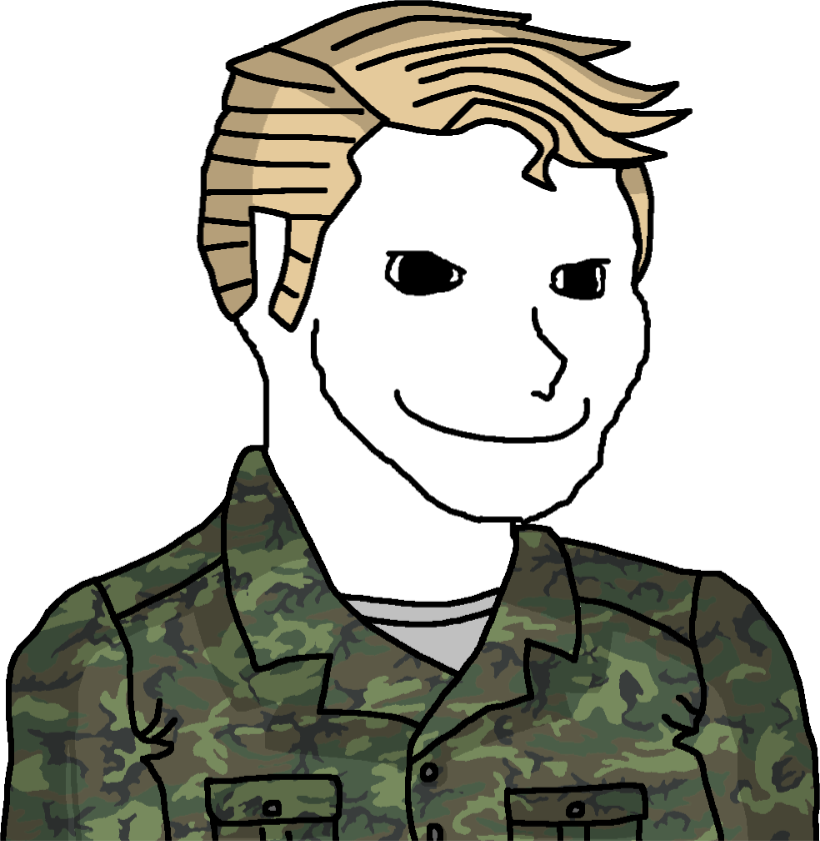
Label: 5_Oomer